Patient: sex M, age 53
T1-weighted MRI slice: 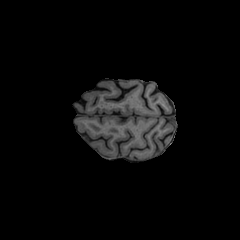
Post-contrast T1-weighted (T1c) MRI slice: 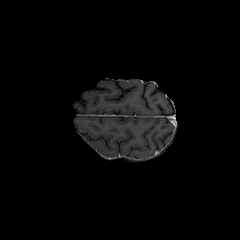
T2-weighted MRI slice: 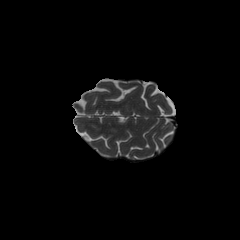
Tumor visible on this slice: no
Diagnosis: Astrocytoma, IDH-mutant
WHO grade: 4